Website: home-depot
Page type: delivery-shipping
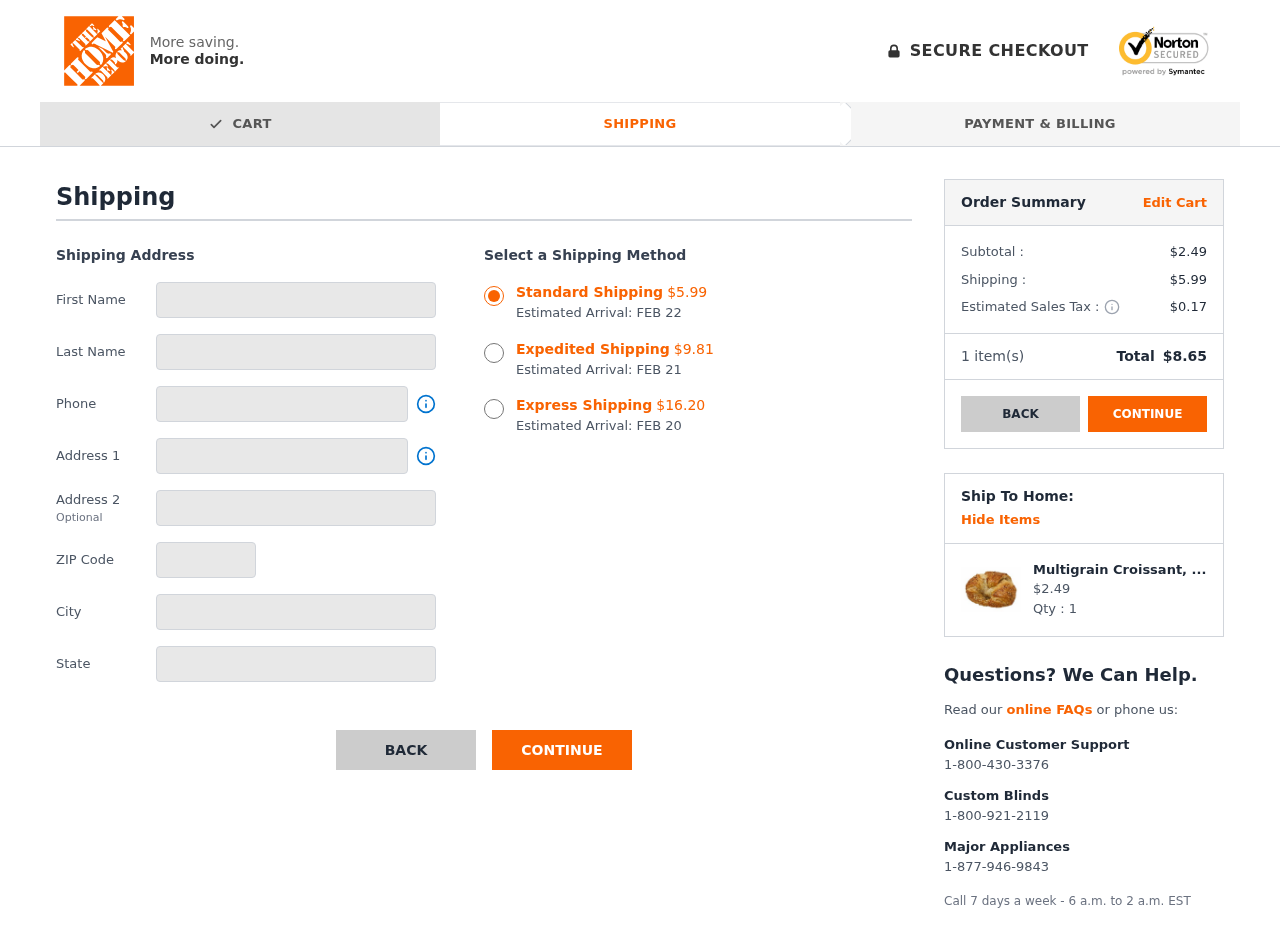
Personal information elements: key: PII_CITY
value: New Crystalhaven
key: PII_FIRSTNAME
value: Matthew
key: PII_LASTNAME
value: Coleman
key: PII_PHONE
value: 5137653746
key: PII_POSTCODE
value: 44532
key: PII_STATE
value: Texas
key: PII_STREET
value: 772 Sims Port
Product elements: key: PRODUCT1_NAME
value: Multigrain Croissant, 3.5 oz
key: PRODUCT1_PRICE
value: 2.49
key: PRODUCT1_QUANTITY
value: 1
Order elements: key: ORDER_SHIPPING_COST_STANDARD
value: $5.99
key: ORDER_DELIVERY_DATE
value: FEB 22
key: ORDER_SHIPPING_COST_EXPEDITED
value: $9.81
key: ORDER_DELIVERY_DATE_EXPEDITED
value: FEB 21
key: ORDER_SHIPPING_COST_EXPRESS
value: $16.20
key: ORDER_DELIVERY_DATE_EXPRESS
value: FEB 20
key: ORDER_SUBTOTAL
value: $2.49
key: ORDER_SHIPPING_COST
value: $5.99
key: ORDER_TAX
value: $0.17
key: ORDER_NUM_ITEMS
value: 1
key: ORDER_TOTAL
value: $8.65